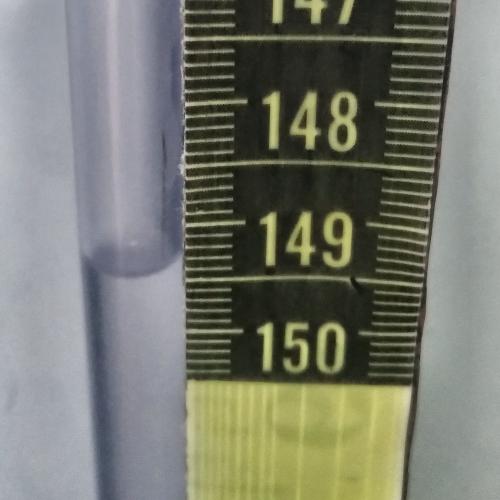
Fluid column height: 149.4 cm